Question: In my project there is a listview which contains textview and checkbox..Here is my listactivity class:
'''
package com.pack.custom;
import java.util.ArrayList;
import java.util.List;
import android.app.Activity;
import android.app.ListActivity;
import android.os.Bundle;
import android.view.View;
import android.widget.ArrayAdapter;
import android.widget.ListView;
import android.widget.Toast;
public class DemolistActivity extends ListActivity {
/** Called when the activity is first created. */
public void onCreate(Bundle icicle) {
super.onCreate(icicle);
// Create an array of Strings, that will be put to our ListActivity
ArrayAdapter<Model> adapter = new MyArrayAdapter(this,
getModel());
setListAdapter(adapter);
}
private List<Model> getModel() {
List<Model> list = new ArrayList<Model>();
list.add(get("Bangladesh"));
list.add(get("India"));
list.add(get("China"));
list.add(get("Japan"));
list.add(get("Australia"));
list.add(get("Denmark"));
list.add(get("Germany"));
list.add(get("Indonesia"));
// Initially select one of the items
list.get(1).setSelected(true);
return list;
}
private Model get(String s) {
return new Model(s);
}
}
'''
And here is myarrayadapter class:
'''
package com.pack.custom;
import java.util.List;
import android.app.Activity;
import android.view.LayoutInflater;
import android.view.View;
import android.view.ViewGroup;
import android.widget.ArrayAdapter;
import android.widget.CheckBox;
import android.widget.CompoundButton;
import android.widget.ImageView;
import android.widget.TextView;
public class MyArrayAdapter extends ArrayAdapter<Model> {
private final List<Model> list;
private final Activity context;
public MyArrayAdapter(Activity context, List<Model> list) {
super(context, R.layout.rowbuttonlayout, list);
this.context = context;
this.list = list;
}
static class ViewHolder {
protected TextView text;
protected CheckBox checkbox;
}
@Override
public View getView(int position, View convertView, ViewGroup parent) {
View view = null;
if (convertView == null) {
LayoutInflater inflator = context.getLayoutInflater();
view = inflator.inflate(R.layout.rowbuttonlayout, null);
final ViewHolder viewHolder = new ViewHolder();
viewHolder.text = (TextView) view.findViewById(R.id.label);
viewHolder.checkbox = (CheckBox) view.findViewById(R.id.check);
viewHolder.checkbox
.setOnCheckedChangeListener(new CompoundButton.OnCheckedChangeListener() {
@Override
public void onCheckedChanged(CompoundButton buttonView,
boolean isChecked) {
Model element = (Model) viewHolder.checkbox
.getTag();
element.setSelected(buttonView.isChecked());
}
});
view.setTag(viewHolder);
viewHolder.checkbox.setTag(list.get(position));
} else {
view = convertView;
((ViewHolder) view.getTag()).checkbox.setTag(list.get(position));
}
ViewHolder holder = (ViewHolder) view.getTag();
holder.text.setText(list.get(position).getName());
holder.checkbox.setChecked(list.get(position).isSelected());
return view;
}
}
'''
Now i want when i select checbox then this specific listitem is deleted.How can i do this?please help

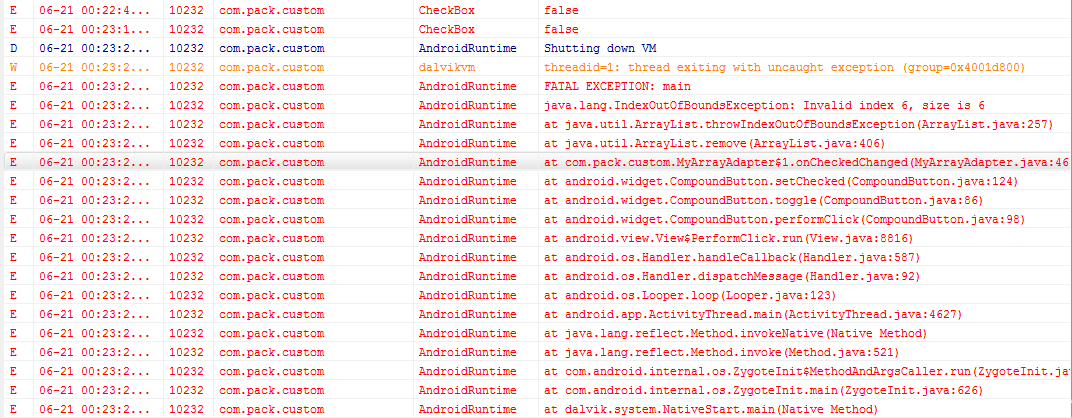
Answer: Try this code, and let me know what happen...
'''
viewHolder.checkbox.setOnCheckedChangeListener(new CompoundButton.OnCheckedChangeListener() {
@Override
public void onCheckedChanged(CompoundButton buttonView,boolean isChecked) {
if(isChecked)
{
if(list.getCount() > position)
{
list.remove(position);
this.notifyDataSetChanged();
}
}
else
{
Log.e("CheckBox", isChecked+"");
}
}
});
'''